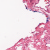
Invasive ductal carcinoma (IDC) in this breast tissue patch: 0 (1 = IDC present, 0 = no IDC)